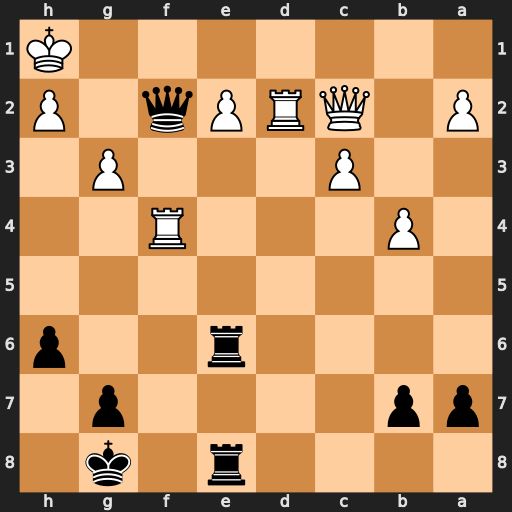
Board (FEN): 4r1k1/pp4p1/4r2p/8/1P3R2/2P3P1/P1QRPq1P/7K
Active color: b
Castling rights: -
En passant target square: -
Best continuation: Qe1+ Kg2 Rxe2+ Rxe2 Rxe2+ Qxe2 Qxe2+